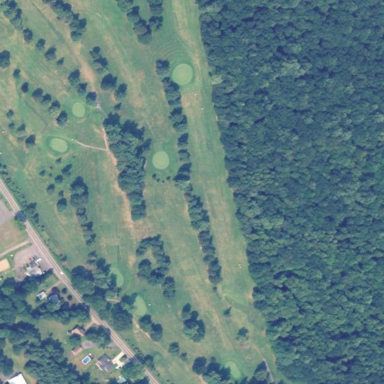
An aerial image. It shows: Golf course surrounded by greenery.